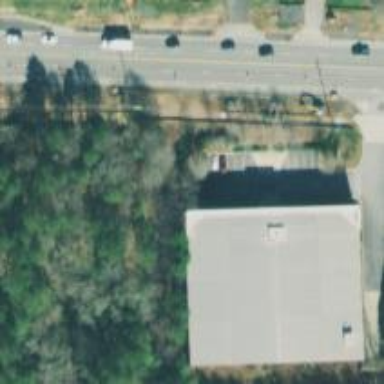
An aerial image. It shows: Storage rental shop called Public Storage located in building.